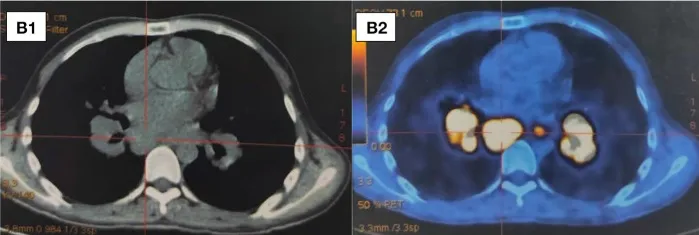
(A-C) Partial images of positron emission tomography-CT scan in 2017. (B) Hilar lymph nodes enlargement.
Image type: radiology (pet)